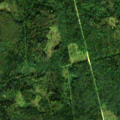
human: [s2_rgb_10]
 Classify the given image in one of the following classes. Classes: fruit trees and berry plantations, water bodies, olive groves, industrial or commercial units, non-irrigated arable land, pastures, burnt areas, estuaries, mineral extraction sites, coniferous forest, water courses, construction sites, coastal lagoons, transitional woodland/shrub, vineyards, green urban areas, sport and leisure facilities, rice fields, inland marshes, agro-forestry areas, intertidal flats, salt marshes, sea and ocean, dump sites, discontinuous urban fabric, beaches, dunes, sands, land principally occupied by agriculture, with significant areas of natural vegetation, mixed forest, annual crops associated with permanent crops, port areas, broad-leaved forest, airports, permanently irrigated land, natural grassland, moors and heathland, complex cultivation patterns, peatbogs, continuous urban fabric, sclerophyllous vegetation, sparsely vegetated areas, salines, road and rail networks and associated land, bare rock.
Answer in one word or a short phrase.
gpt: broad-leaved forest, coniferous forest, mixed forest